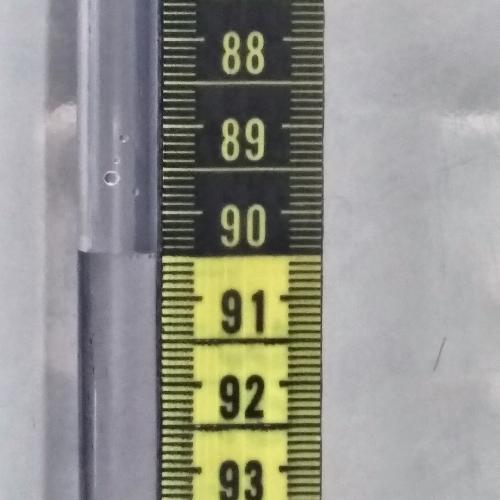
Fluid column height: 90.5 cm